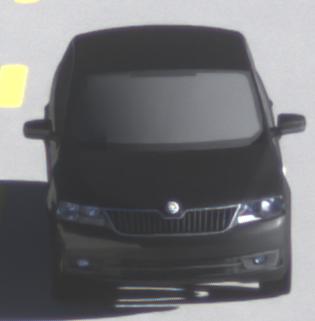
Make: Skoda
Model: Rapid
Detailed model: Rapid 1.2 Active Limousine
Model produced from: 2012/10
Model produced until: 2015/04
Doors: 5
Color: black
Road condition: dry road
Daytime: sunrise or sunset
Contrast: medium contrast